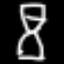
Label: hourglass